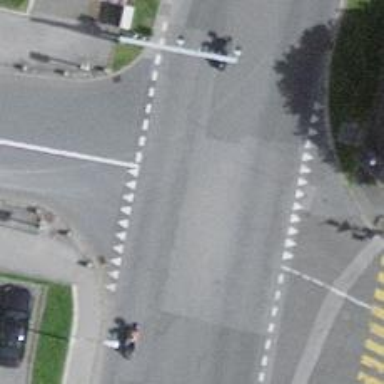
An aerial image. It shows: Road with traffic signals.